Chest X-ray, AP view. Patient: 64 years old, sex M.
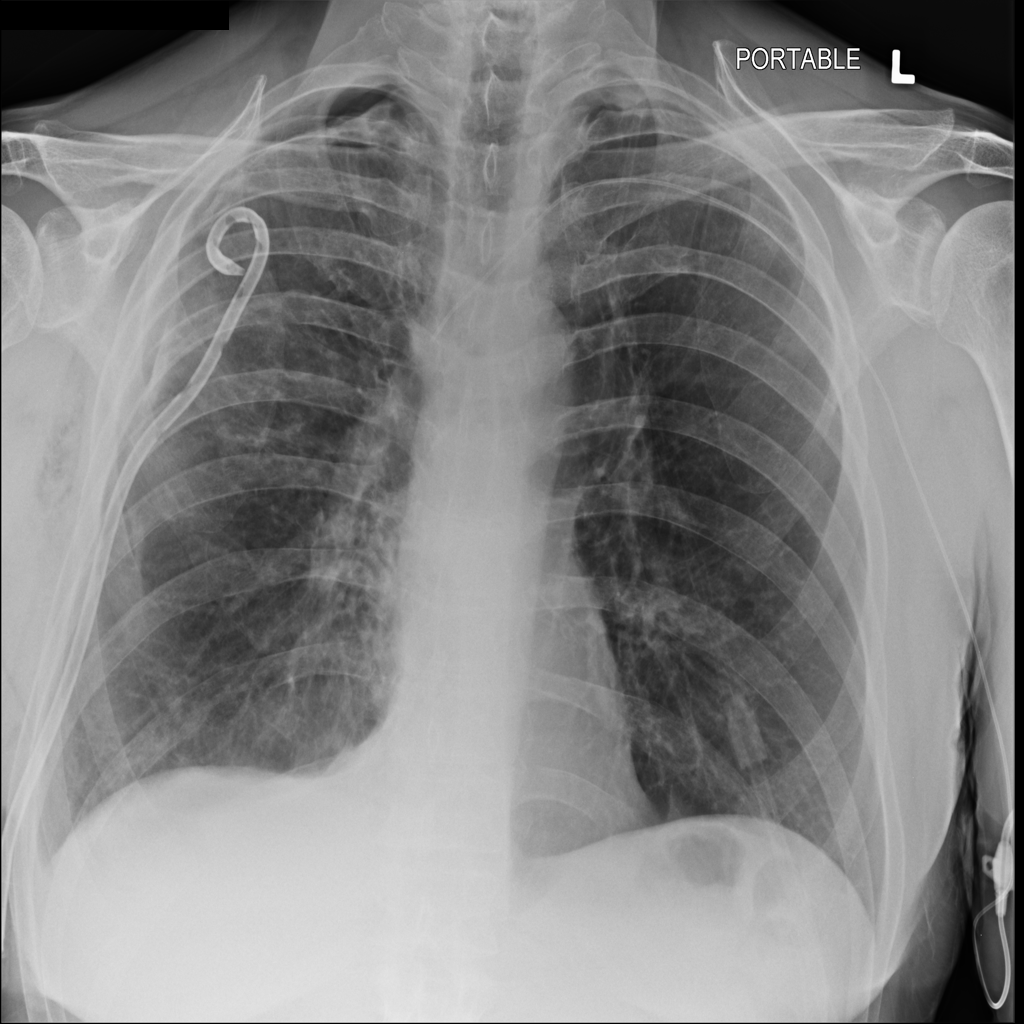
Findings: Pneumothorax